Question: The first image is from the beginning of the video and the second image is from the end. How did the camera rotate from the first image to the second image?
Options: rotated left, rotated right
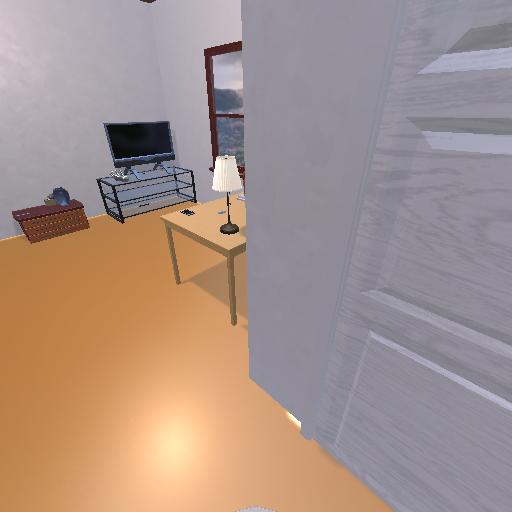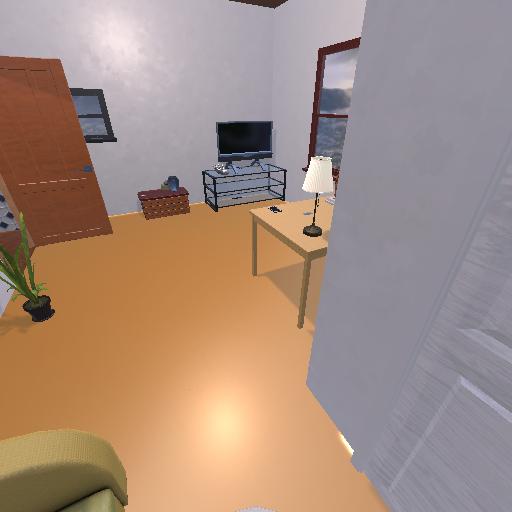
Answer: rotated left